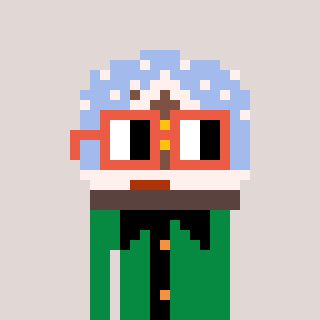
a pixel art character with square orange glasses, a snow globe-shaped head and a green-colored body on a warm background